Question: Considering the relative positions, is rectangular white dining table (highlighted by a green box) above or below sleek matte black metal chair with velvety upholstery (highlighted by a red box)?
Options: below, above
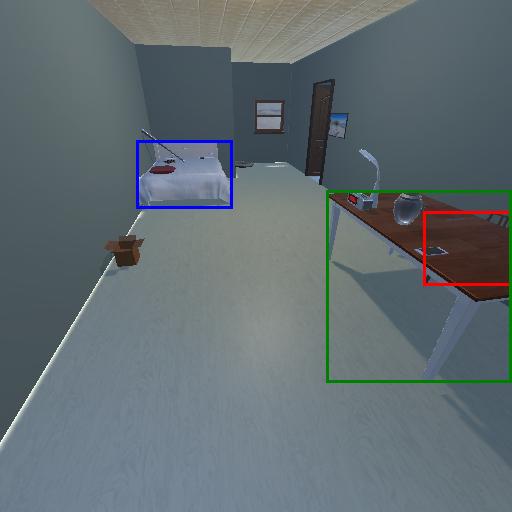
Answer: below